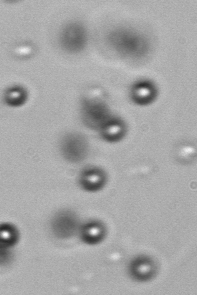
Label: Phaeocystis